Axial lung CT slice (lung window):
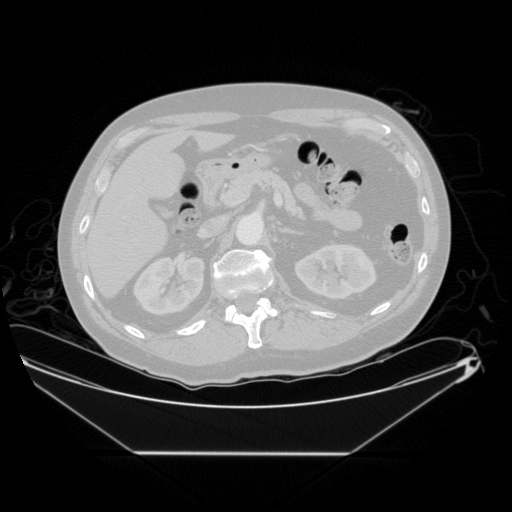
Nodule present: no